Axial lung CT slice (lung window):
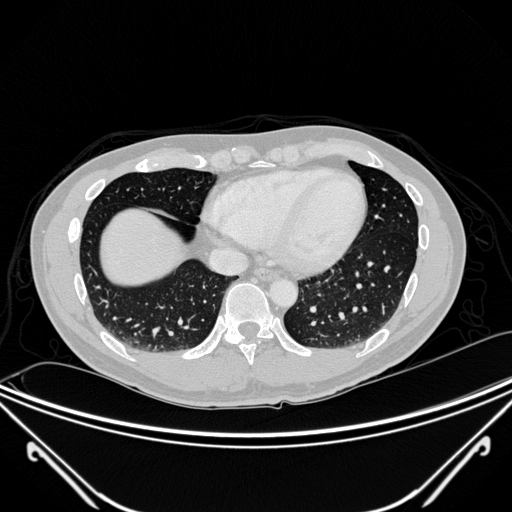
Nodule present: no